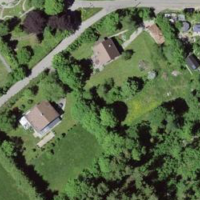
EUNIS habitat code: 41
Species observed at this site:
Sambucus racemosa